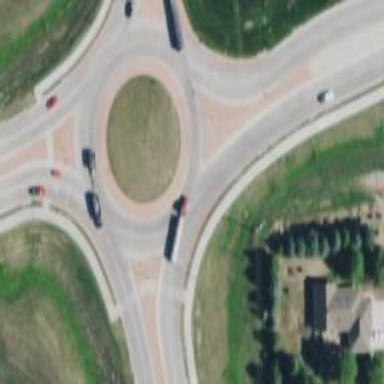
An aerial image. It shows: Roundabout on primary highway with expressway.